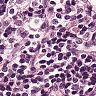
Metastatic tissue present: no